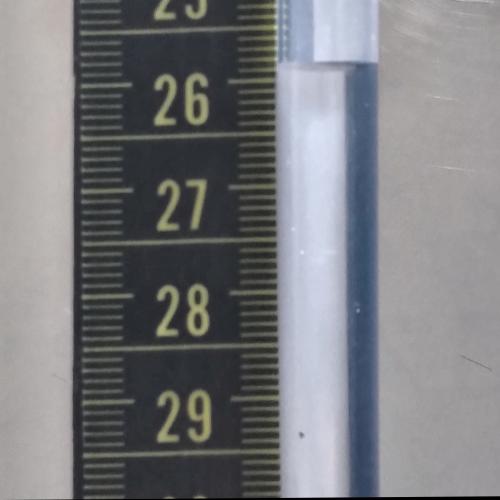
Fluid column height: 25.9 cm